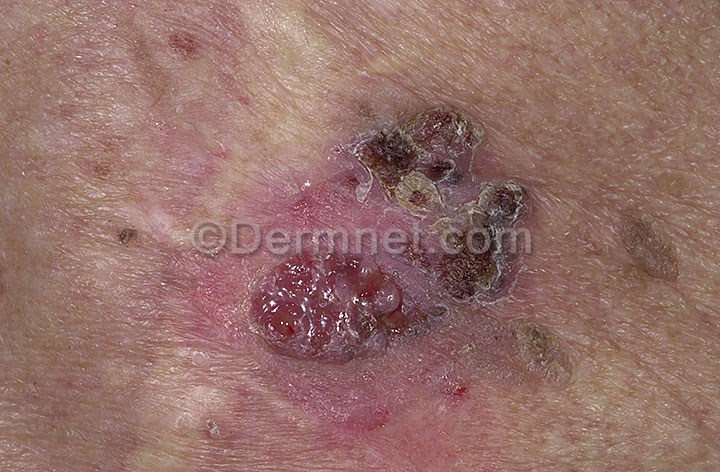
Disease: Actinic Keratosis Basal Cell Carcinoma and other Malignant Lesions